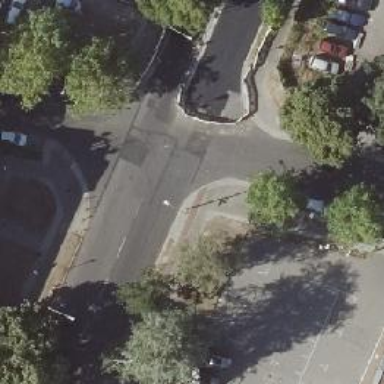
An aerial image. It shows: Unmarked crossing on footway.